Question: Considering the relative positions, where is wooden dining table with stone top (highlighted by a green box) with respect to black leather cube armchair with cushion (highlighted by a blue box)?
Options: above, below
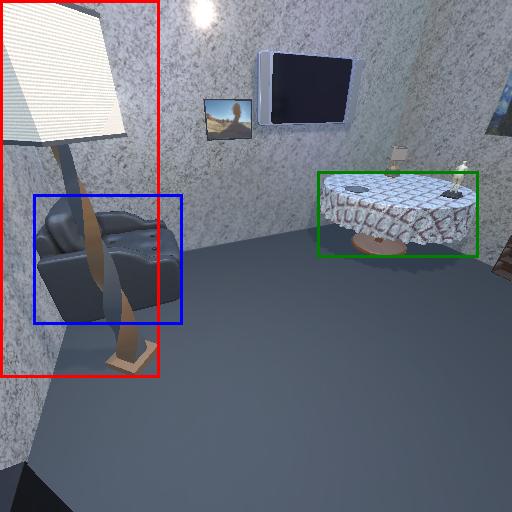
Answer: above